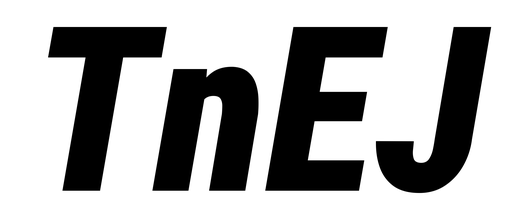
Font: Roboto-Italic_Condensed_Black_Italic